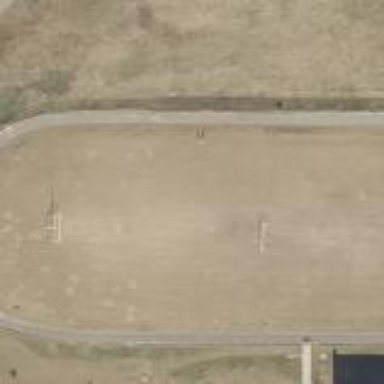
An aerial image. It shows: Pitch for American football.